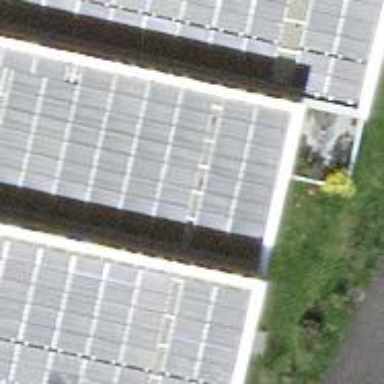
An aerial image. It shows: Solar power generator with photovoltaic panels.